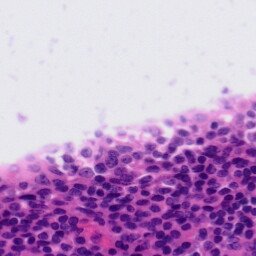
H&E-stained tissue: Tonsil